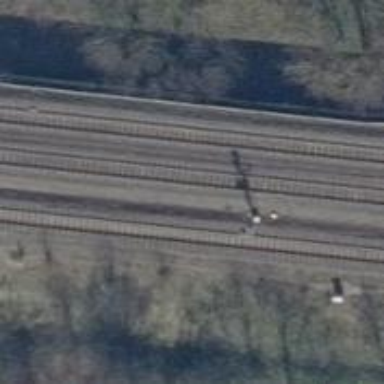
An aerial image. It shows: Railway signal.